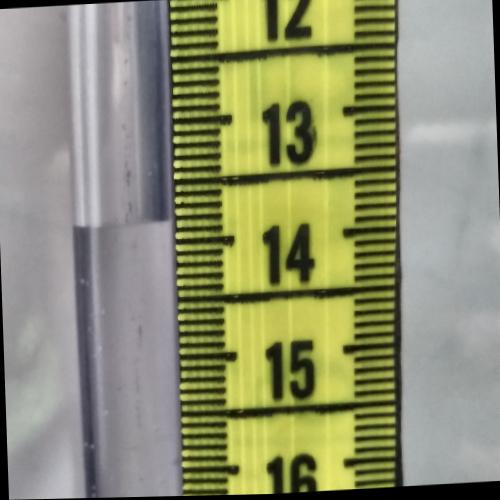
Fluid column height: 13.8 cm